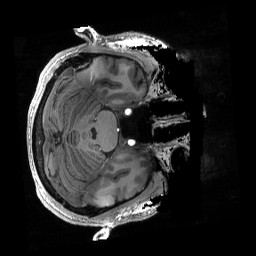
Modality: T1w
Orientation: axial
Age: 28
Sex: male
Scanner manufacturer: siemens
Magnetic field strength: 6.98 T
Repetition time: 2.53 s
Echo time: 0.00176 s